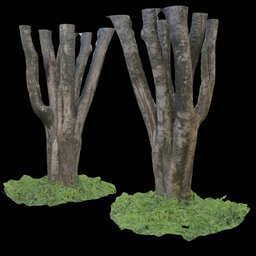
Label: nature